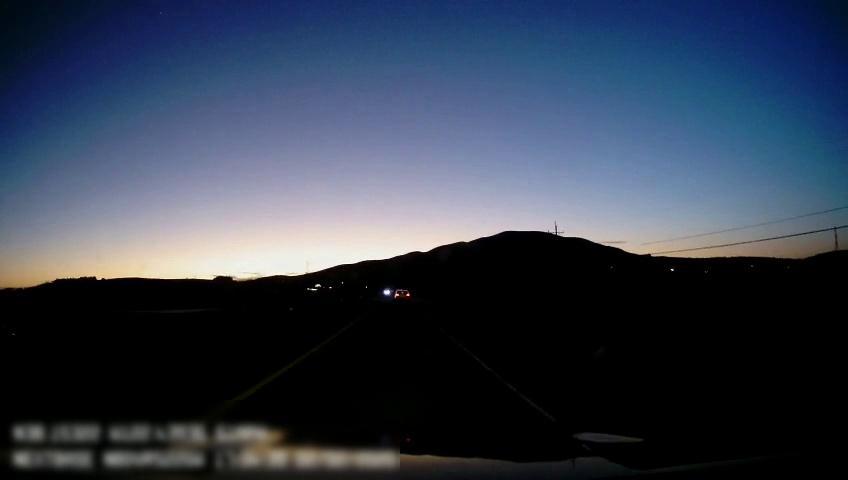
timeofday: Dusk/Dawn/Twilight
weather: Other
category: Drivable Space
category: Vehicles | Car
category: Lanes | Current Lane
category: Lanes | Current Lane